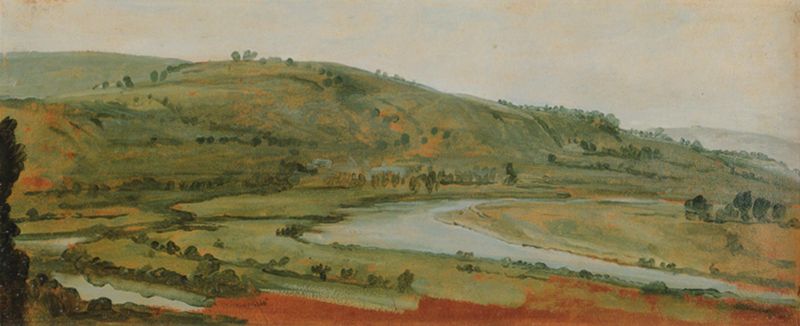
Titel: Flußtal
Künstler: François Desportes
Standort: Compiègne
Institution: Musée National du Château
Schlagwörter: baum, berg, blau, dunkel, felsen, gemälde, himmel, schatten, wasser, weiß, wolken, aquarell, baumstämme, bäume, fluss, grün, impressionismus, landschaft, ocker, sand, see, teich, ufer, abend, braun, grau, hell, hintergrund, licht, orange, pastell, schwarz, skizze, vordergrund, zeichnung, ausblick, blick, gras, rasen, rot, weg, wiese, wolke, zaun, beige, malerei, blass, weit, bild, öl, bach, baumstamm, ebene, einsamkeit, erde, feld, felder, ferne, gräser, horizont, hügel, kalt, morgen, natur, strauch, weide, weite, busch, büsche, einsam, gewässer, kanal, sonne, sträucher, wege, wiesen, land, pflanze, pflanzen, sanft, tal, wald, zart, anhöhe, bewölkt, ruhe, ansicht, biegung, bogen, italien, acker, berge, farben, gebirge, gipfel, hang, leer, leere, sonnenlicht, aue, bergkette, eben, farbe, hecke, lila, nebel, tag, wasserfarbe, herbst, wolkenlos, zäune, schlot, stille, ölgemälde, querformat, unwetter, wetter, blue, red, white, black, country, green, painting, yellow, allein, gründ, regen, schlote, tusche, wasserfarben, weiden, erdfarben, seen, idyll, tageslicht, flusslandschaft, entwurf, kurve, verschwommen, nähe, sky, tree, siena, ölskizze, field, hill, hills, lake, landscape, mountain, mountains, nature, water, trees, graben, auen, schwaden, plateau, stäucher, forest, grass, light, river, stream, bushes, plants, alleine, dots, gün, windung, mäander, flüsse, gabelung, valley, auenlandschaft, pastoral, tuschzeichnung, hecken, watercolor, watercolour, flussarme, weinberge, kanäle, wolk, bush, pond, calm, furche, weideland, fruchtbar, spegelung, blue sky, bäche, flussschleife, gräben, seenplatte, flussarm, landschaf, altlauf, bachläufe, flussläufe, nebenfluss, seelnlandhschaft, weidew, pont, rows, clay, re, rivers, farmland, valle, red earth, yellow areas, fludd